Interaction volume radius: 5 \u00c5
Interaction volume height: 15 \u00c5
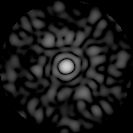
Disorder parameter: 0.8018